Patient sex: M
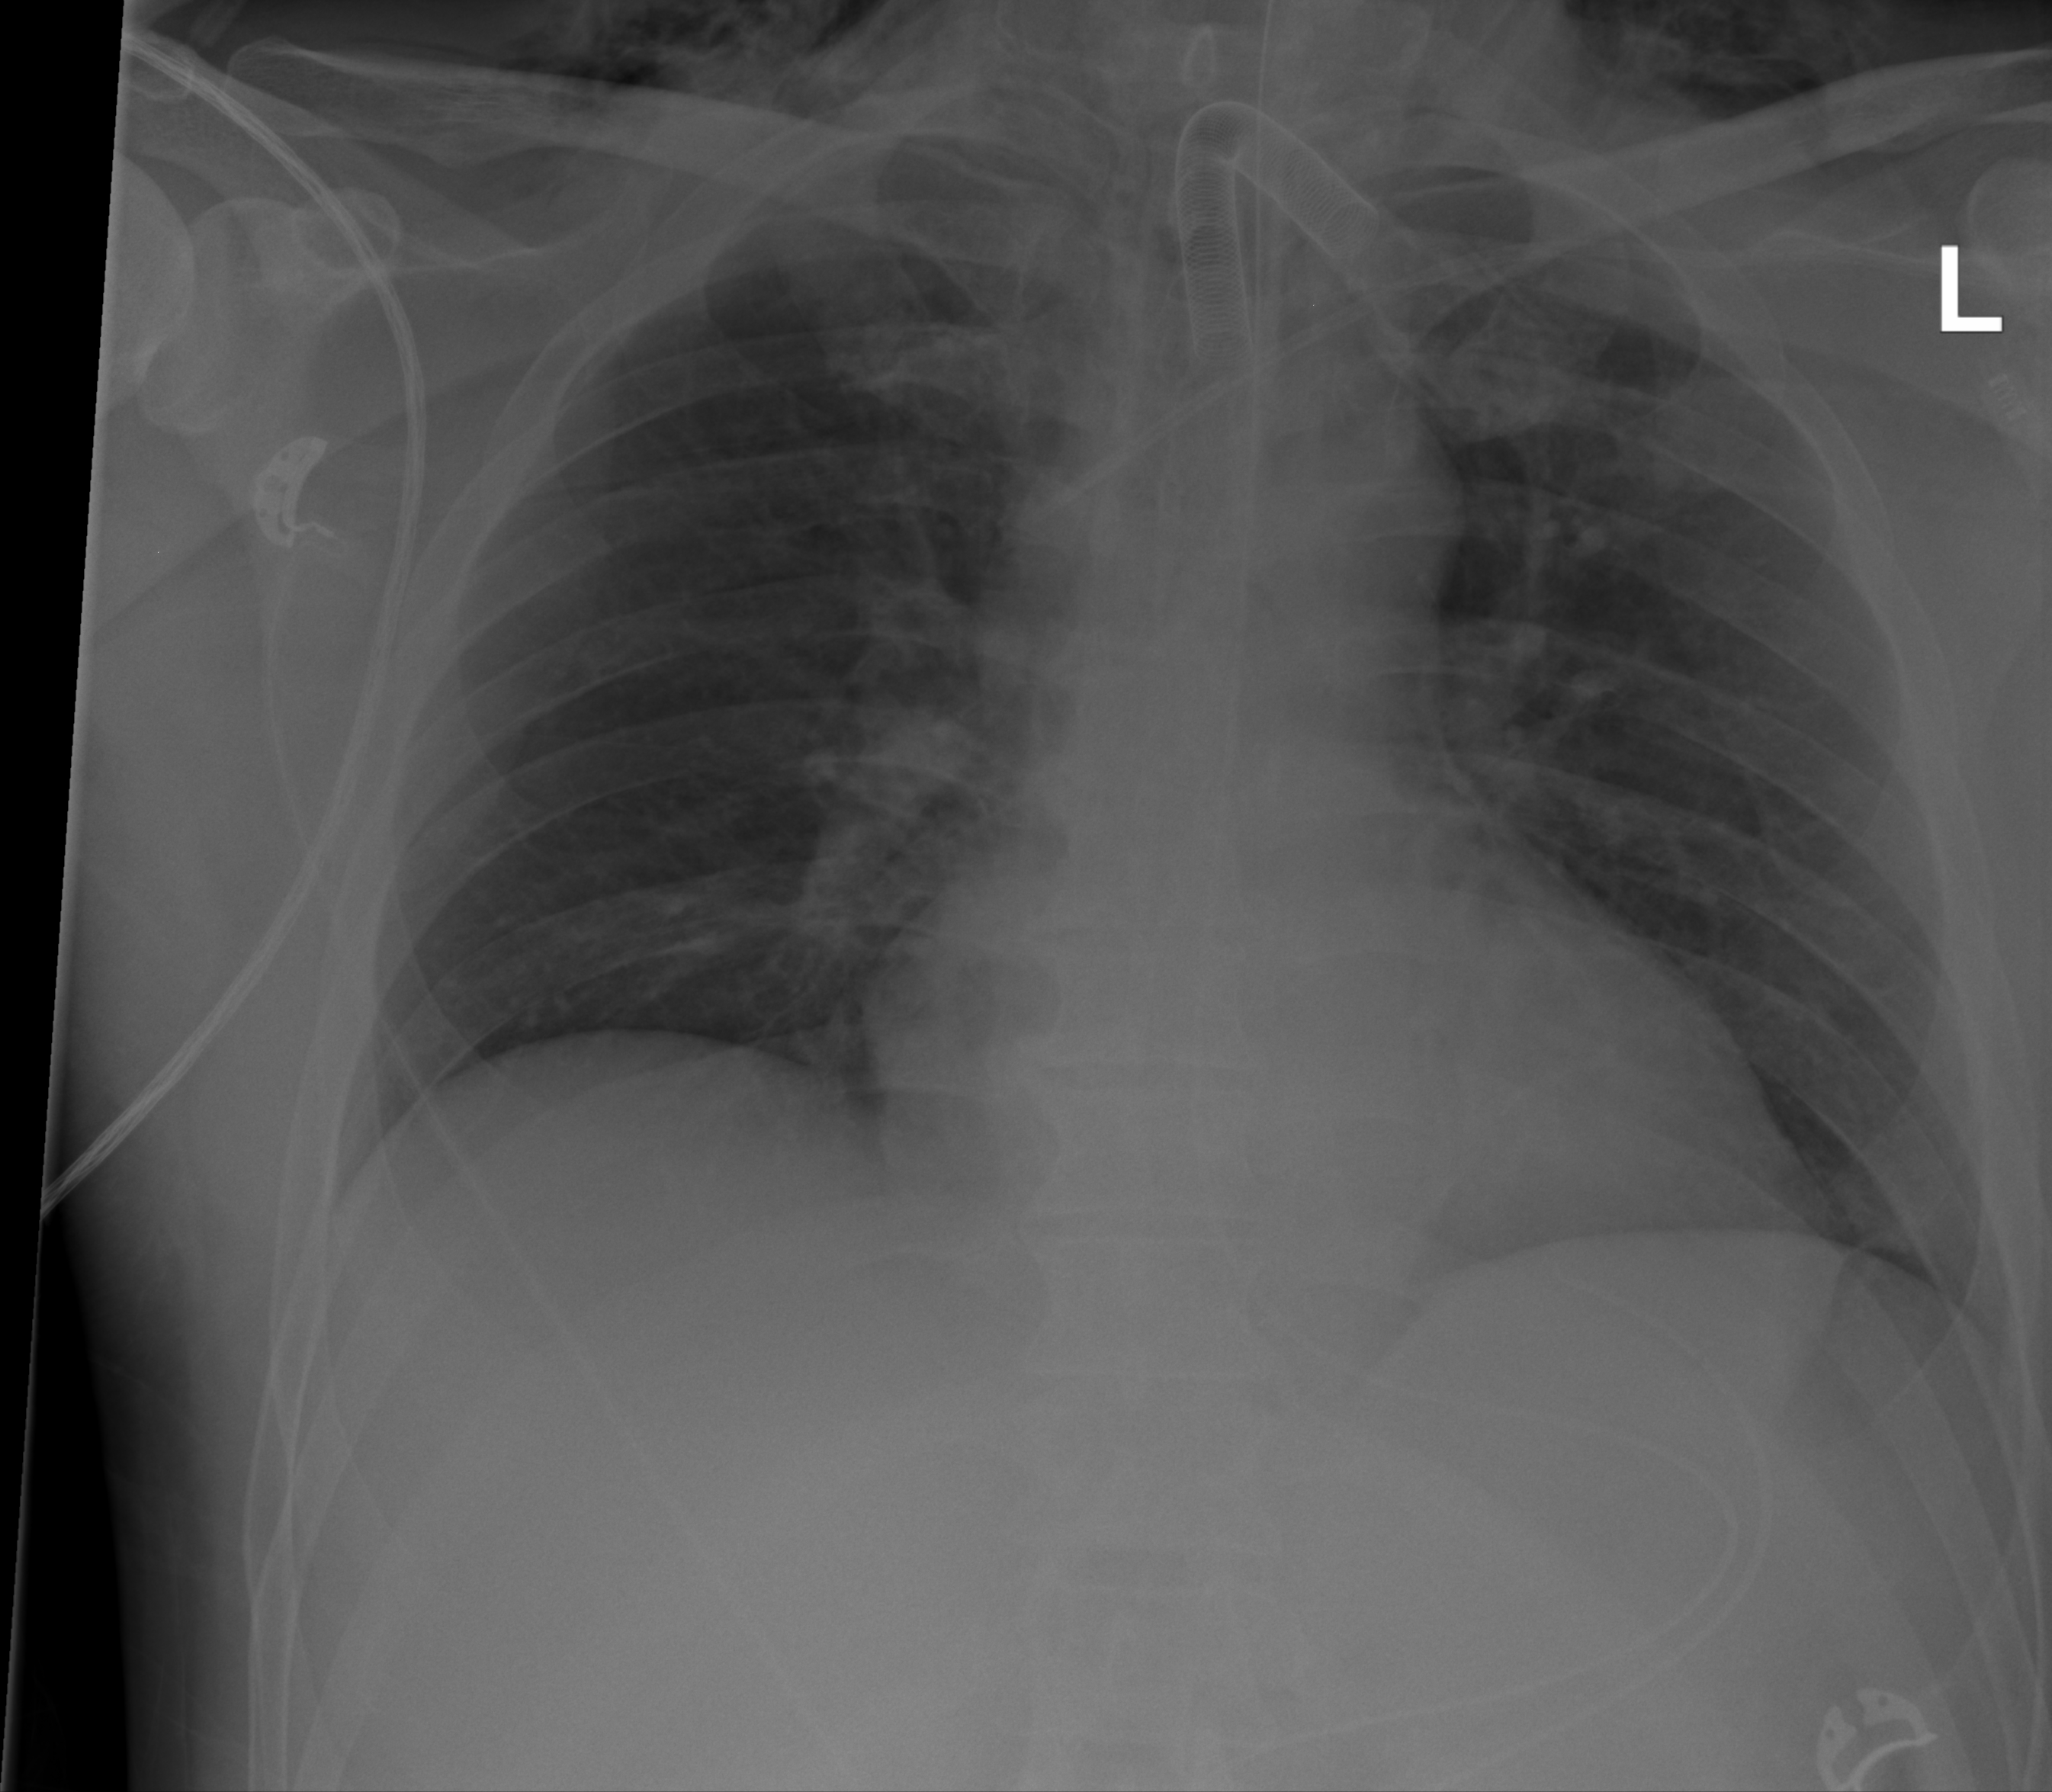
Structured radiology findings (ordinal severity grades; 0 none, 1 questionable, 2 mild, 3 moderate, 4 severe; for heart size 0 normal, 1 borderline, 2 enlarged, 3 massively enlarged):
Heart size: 2
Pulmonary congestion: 0
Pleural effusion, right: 0
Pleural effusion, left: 0
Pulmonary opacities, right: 0
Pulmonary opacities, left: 0
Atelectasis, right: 0
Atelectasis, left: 2